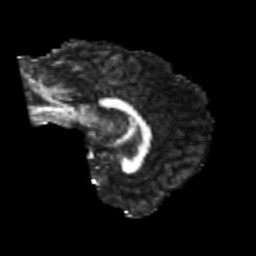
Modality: FA
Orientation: sagittal
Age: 23
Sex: male
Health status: healthy
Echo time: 0.074 s